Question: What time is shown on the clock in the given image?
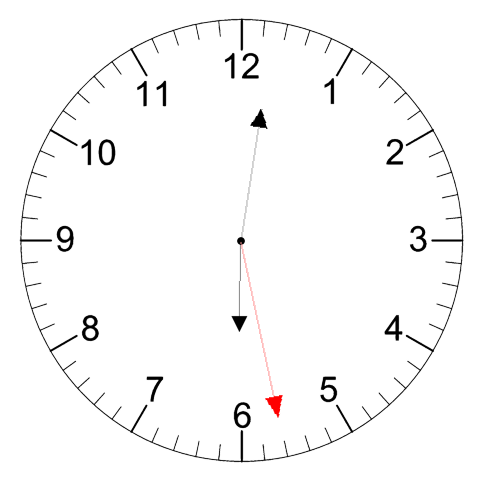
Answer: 06:01:28